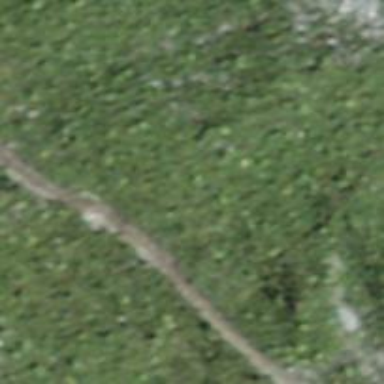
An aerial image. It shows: Path on the ground.